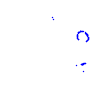
Particle: proton